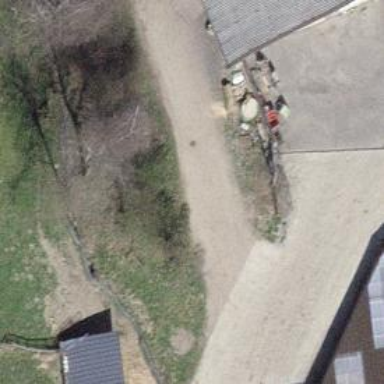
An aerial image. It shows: Farm.